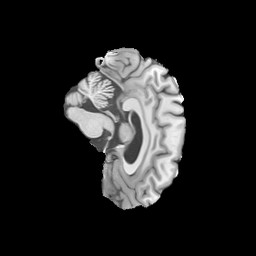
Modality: T1w
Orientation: sagittal